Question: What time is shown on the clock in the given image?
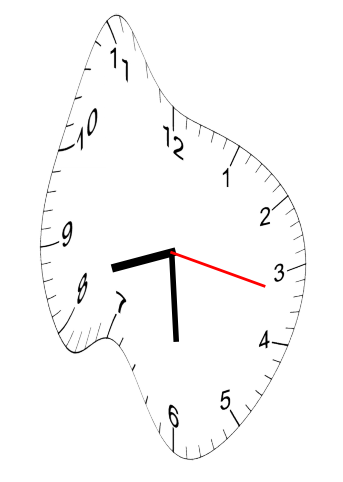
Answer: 08:29:17